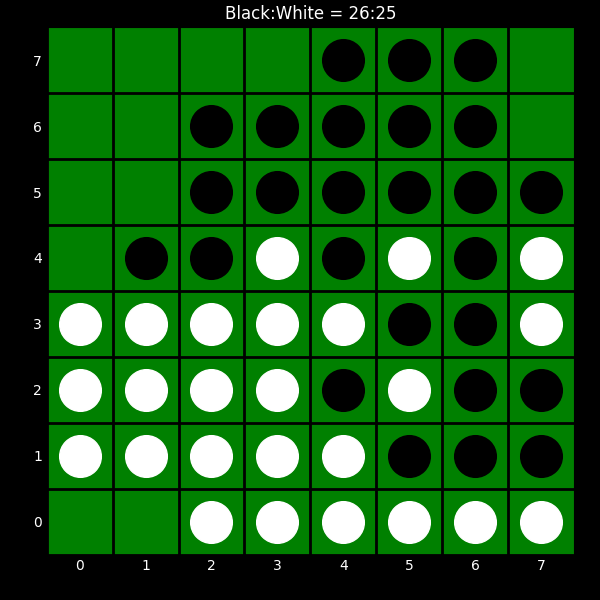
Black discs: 26
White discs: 25